Aerial crown-view tile of a tropical tree (Barro Colorado Island, Panama), acquired 20250818:
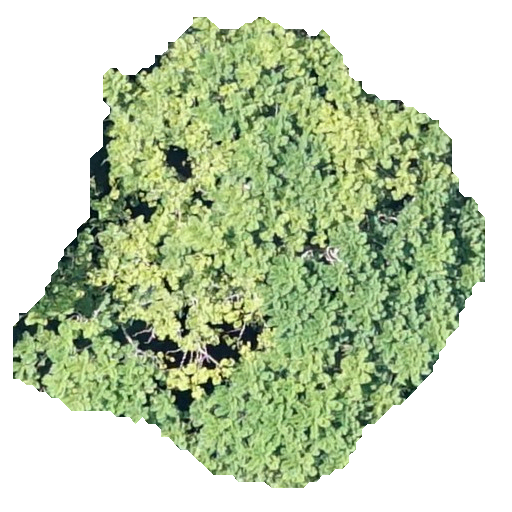
Species: Jacaranda copaia
GBIF accepted scientific name: Jacaranda copaia
Crown area: 211.396 m²